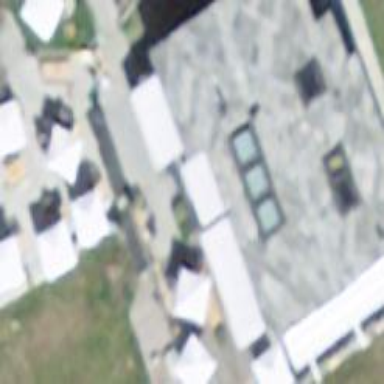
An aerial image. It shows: Restaurant in building.